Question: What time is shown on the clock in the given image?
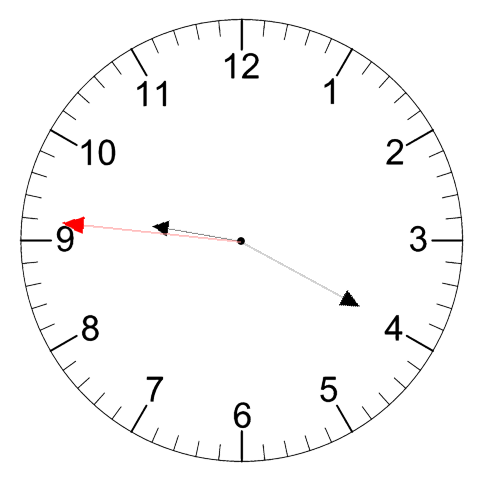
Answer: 09:19:46